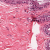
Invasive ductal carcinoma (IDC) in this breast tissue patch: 0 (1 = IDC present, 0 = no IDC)